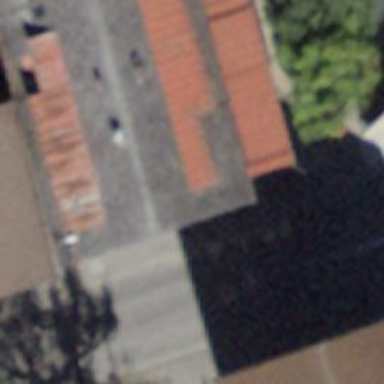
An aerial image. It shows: Restaurant.